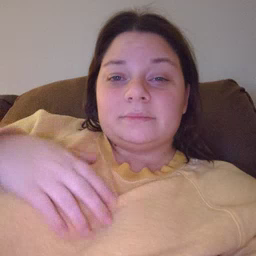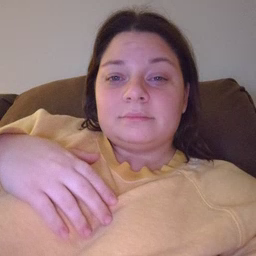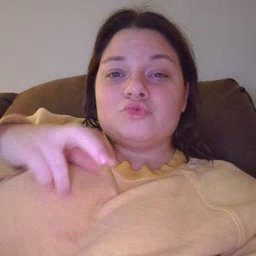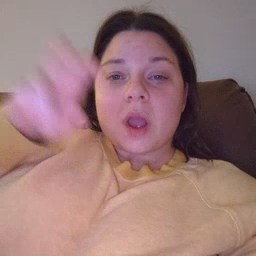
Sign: ride